Chest X-ray. View position: PA
Patient age: 60
Patient sex: F
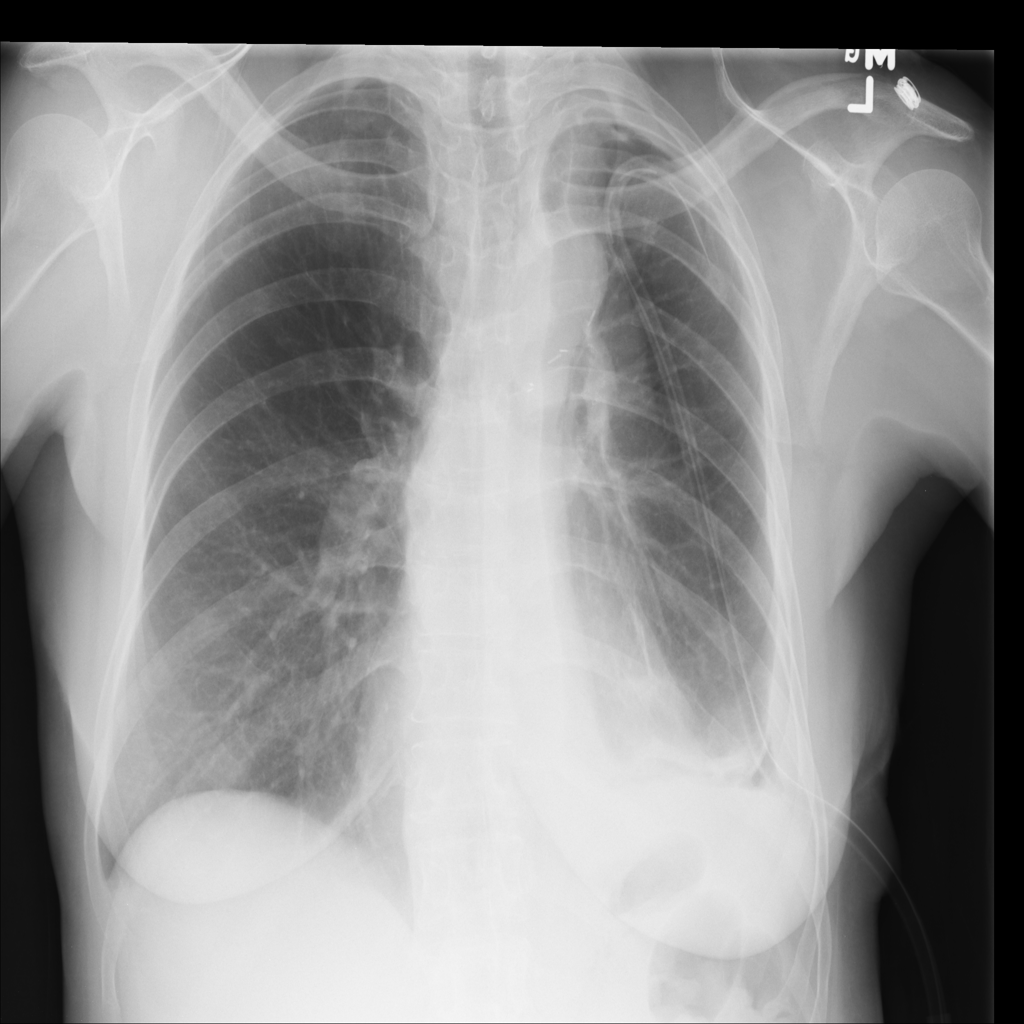
Finding: Pneumothorax